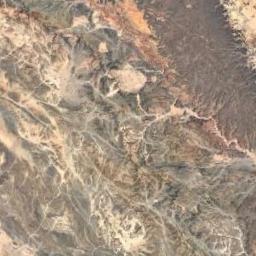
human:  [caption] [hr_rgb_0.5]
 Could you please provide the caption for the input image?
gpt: A path passes through the mountains .

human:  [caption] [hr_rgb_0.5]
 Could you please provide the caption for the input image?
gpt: There are many different shapes of stones on the mountain .

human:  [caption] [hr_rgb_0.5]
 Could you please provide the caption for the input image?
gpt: The mountain is consist of the bare land .

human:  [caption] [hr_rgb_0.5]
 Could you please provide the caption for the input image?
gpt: The mountain has a rugged surface .

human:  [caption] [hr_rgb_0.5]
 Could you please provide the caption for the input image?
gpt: There are some rocks on the brown mountain .